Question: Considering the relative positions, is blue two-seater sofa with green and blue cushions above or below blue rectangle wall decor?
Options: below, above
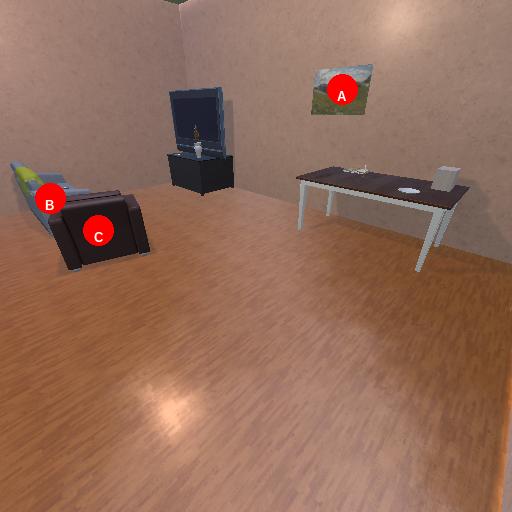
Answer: below